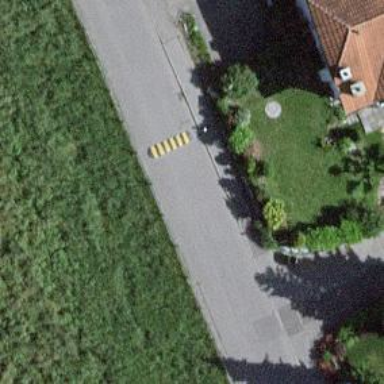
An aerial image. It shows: Bump for traffic calming.